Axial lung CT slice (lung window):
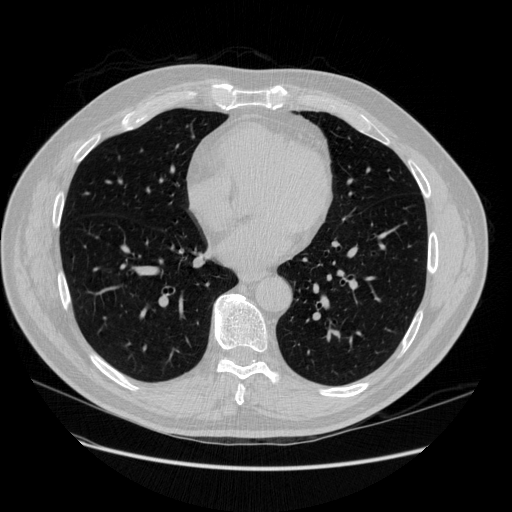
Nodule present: no